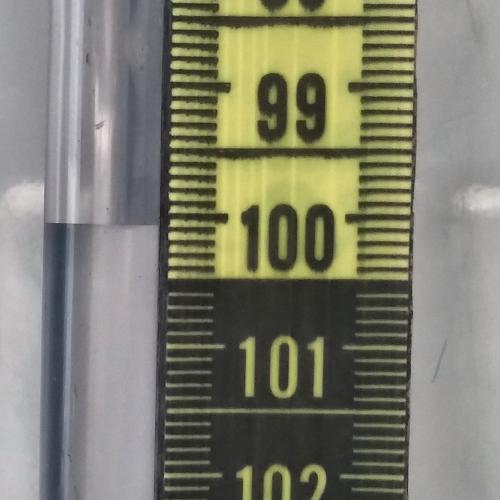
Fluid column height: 13.9 cm